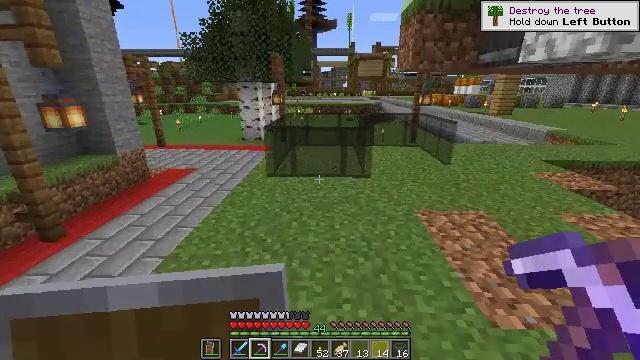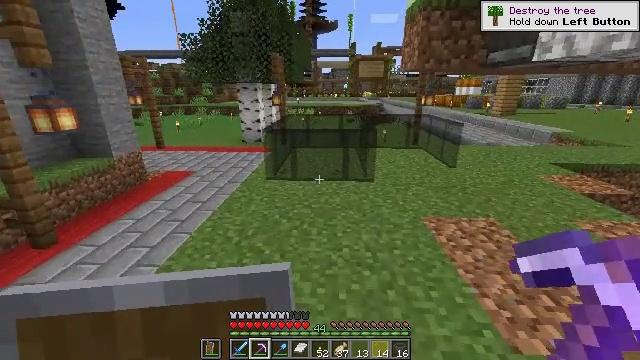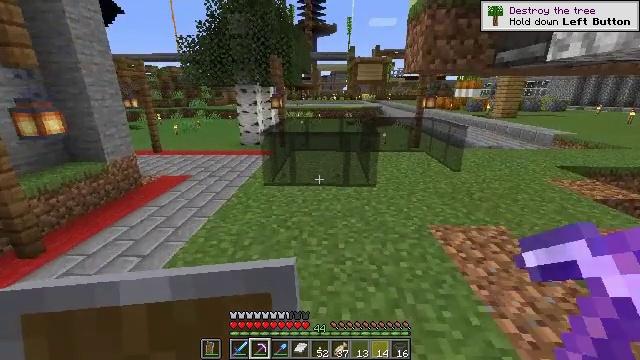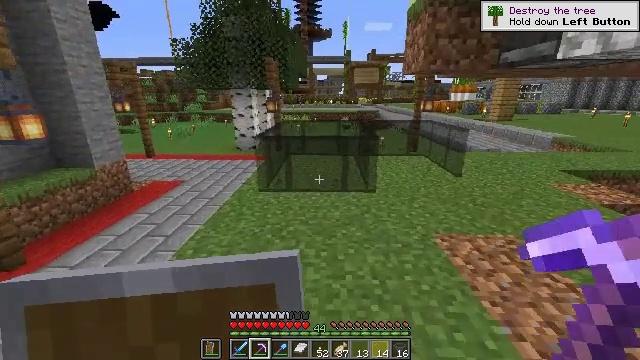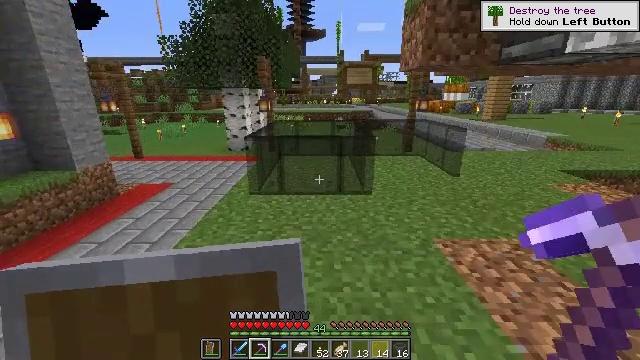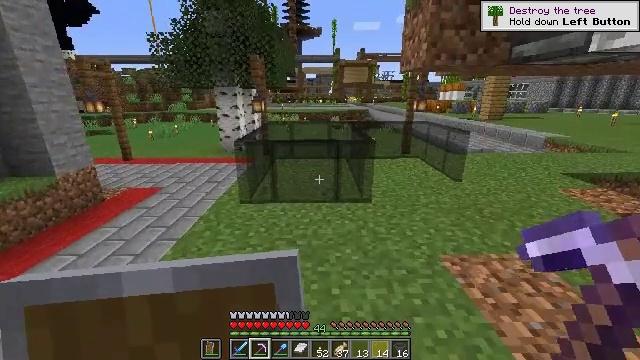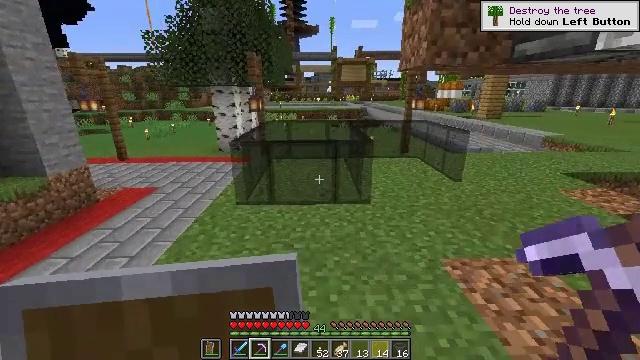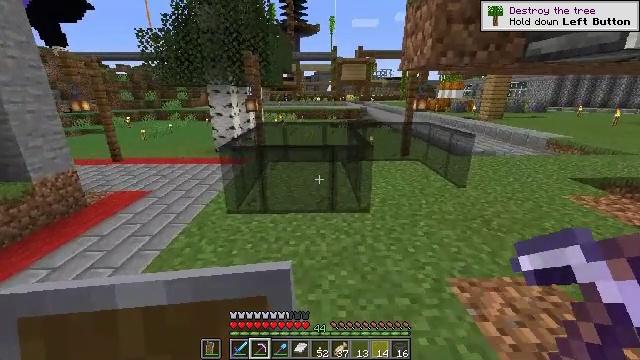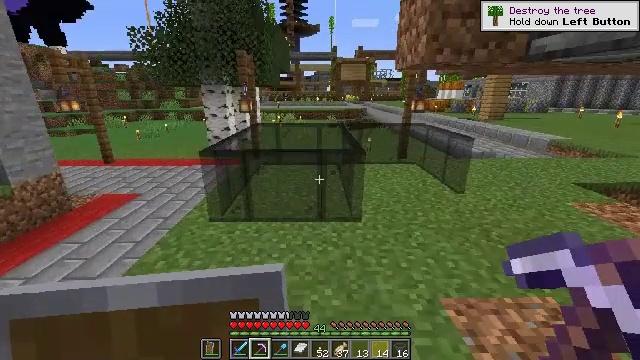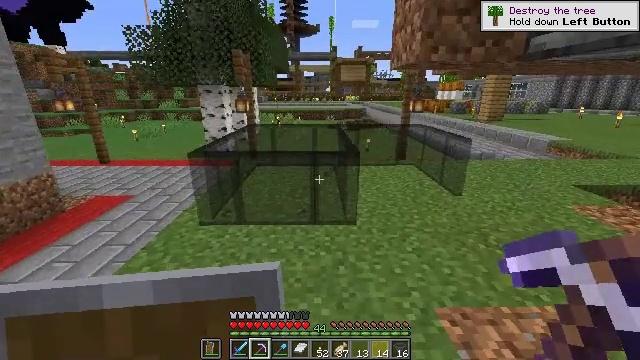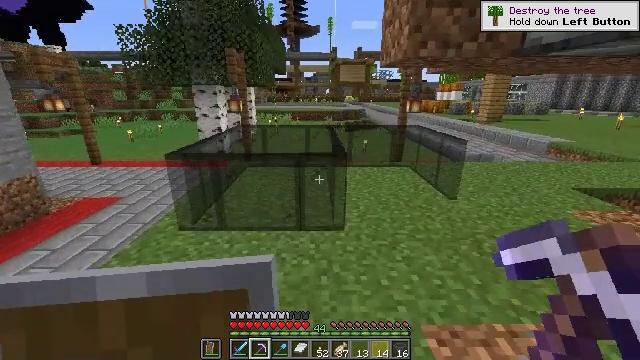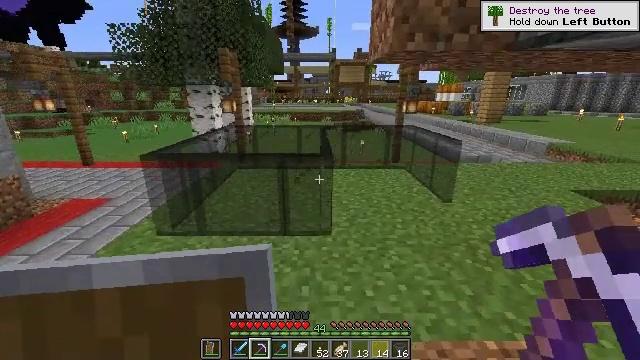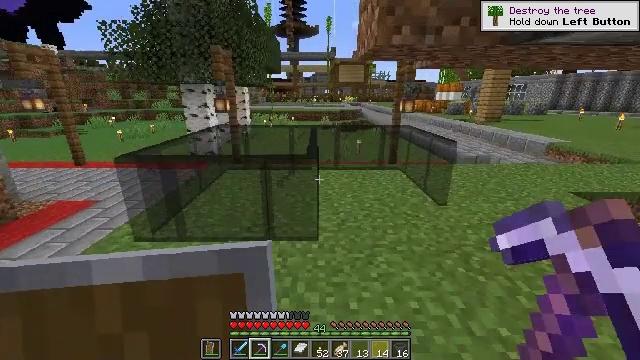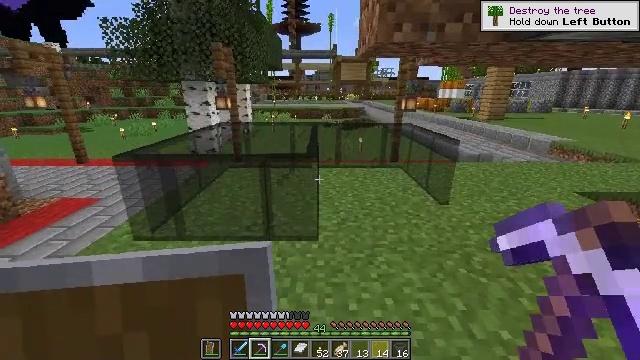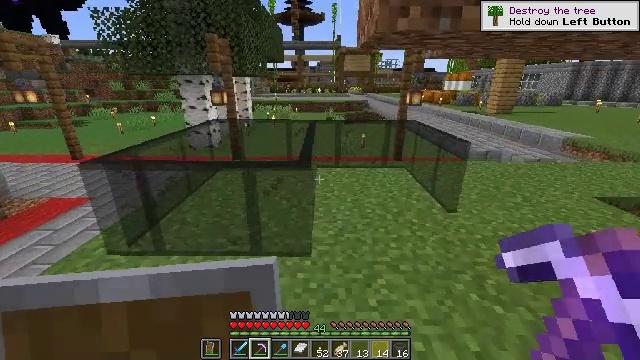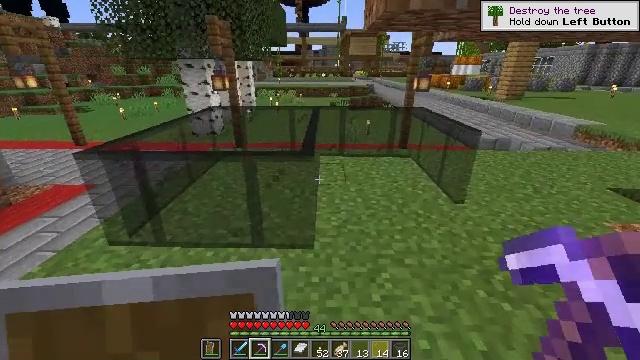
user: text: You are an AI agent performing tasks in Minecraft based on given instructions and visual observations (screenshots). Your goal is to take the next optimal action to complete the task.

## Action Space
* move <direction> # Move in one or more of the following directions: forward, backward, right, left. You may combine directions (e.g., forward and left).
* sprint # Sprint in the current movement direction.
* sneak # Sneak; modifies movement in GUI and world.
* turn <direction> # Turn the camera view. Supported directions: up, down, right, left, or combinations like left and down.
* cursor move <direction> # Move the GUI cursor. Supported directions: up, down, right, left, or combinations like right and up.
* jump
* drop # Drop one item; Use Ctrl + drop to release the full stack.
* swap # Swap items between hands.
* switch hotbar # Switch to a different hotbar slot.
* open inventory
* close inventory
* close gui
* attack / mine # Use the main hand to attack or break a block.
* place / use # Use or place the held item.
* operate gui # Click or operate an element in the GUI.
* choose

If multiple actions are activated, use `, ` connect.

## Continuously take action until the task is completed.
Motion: motion action
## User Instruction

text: Mine the black stained glass pane.
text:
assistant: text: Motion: move forward
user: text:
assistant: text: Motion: move forward
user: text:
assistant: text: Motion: move forward
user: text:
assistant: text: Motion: move forward, turn right
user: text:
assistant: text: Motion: move forward
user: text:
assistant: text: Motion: move forward
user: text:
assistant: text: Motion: move forward and move right
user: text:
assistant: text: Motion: move forward and move right
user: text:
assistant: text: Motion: move forward and move right
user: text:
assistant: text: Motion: move forward and move right
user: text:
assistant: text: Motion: move forward and move right
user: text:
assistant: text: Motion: move forward and move right
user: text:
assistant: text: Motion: move forward
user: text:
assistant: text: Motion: move forward, turn down
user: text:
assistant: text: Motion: move forward, turn down
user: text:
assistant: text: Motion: turn left and down
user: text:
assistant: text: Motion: turn left and down
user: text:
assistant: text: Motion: no_op
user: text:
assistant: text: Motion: turn left
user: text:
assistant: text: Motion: attack / mine
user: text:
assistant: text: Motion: attack / mine
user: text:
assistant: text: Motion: attack / mine
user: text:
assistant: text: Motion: attack / mine
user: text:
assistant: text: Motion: attack / mine
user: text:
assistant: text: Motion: attack / mine
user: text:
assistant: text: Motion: attack / mine
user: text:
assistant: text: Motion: attack / mine
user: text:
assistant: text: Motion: attack / mine
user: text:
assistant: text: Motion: attack / mine
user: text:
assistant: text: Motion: move forward, attack / mine